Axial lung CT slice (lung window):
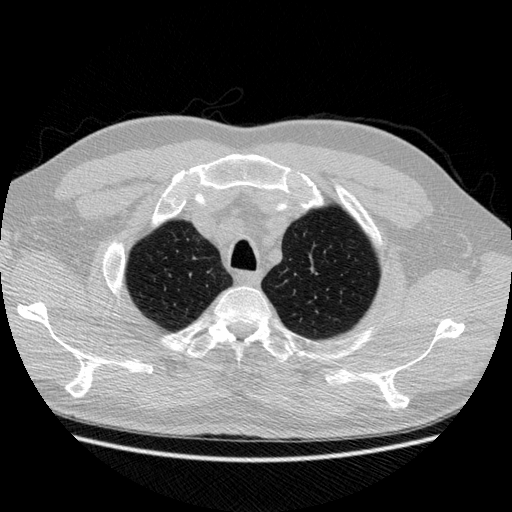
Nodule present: no